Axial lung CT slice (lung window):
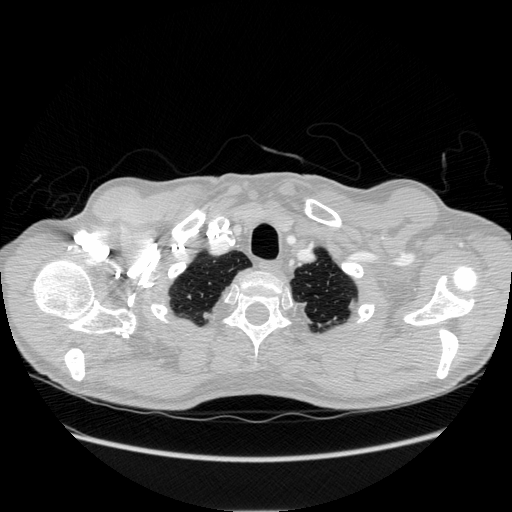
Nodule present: no